Question: I'm doing a Core Data tutorial and I keep getting a crash. It's a objc_exception_throw.
I create a method called loadTableData and call it in viewDidLoad
'''
-(void)loadTableData{
NSManagedObjectContext *context = [[self appDelegate]managedObjectContext];
NSFetchRequest *fetchRequest = [[NSFetchRequest alloc]init];
NSEntityDescription *entity = [NSEntityDescription entityForName:@"Label" inManagedObjectContext:context];
[fetchRequest setEntity:entity];
NSPredicate *predicate = [NSPredicate predicateWithFormat:@"label like %@", [context objectWithID: self.labelID]];
[fetchRequest setPredicate:predicate];
NSSortDescriptor *sortDescriptor = [[NSSortDescriptor alloc]initWithKey:@"name" ascending:YES];
NSArray *sortDescriptors = [[NSArray alloc]initWithObjects:sortDescriptor, nil];
[fetchRequest setSortDescriptors:sortDescriptors];
NSError *error = nil;
self.artistArray = [context executeFetchRequest:fetchRequest error:&error];
[self.tableView reloadData];
}
'''
It gets stuck here
'''
self.artistArray = [context executeFetchRequest:fetchRequest error:&error];
'''
Commenting out the predicate alloc/init and setPredicate method call results in an app that doesn't crash, but doesn't do what I want.
See entities and relationships below.

In LabelViewController here is additional code to show how [context objectWithID: self.labelID] is set
'''
-(void)tableView:(UITableView *)tableView didSelectRowAtIndexPath:(NSIndexPath *)indexPath
{
MLBLArtistViewController *artistViewController = [self.storyboard instantiateViewControllerWithIdentifier:@"ArtistViewController"];
Label *label = [self.labelArray objectAtIndex:indexPath.row];
artistViewController.labelID = [label objectID];
[self.navigationController pushViewController:artistViewController animated:YES];
}
'''
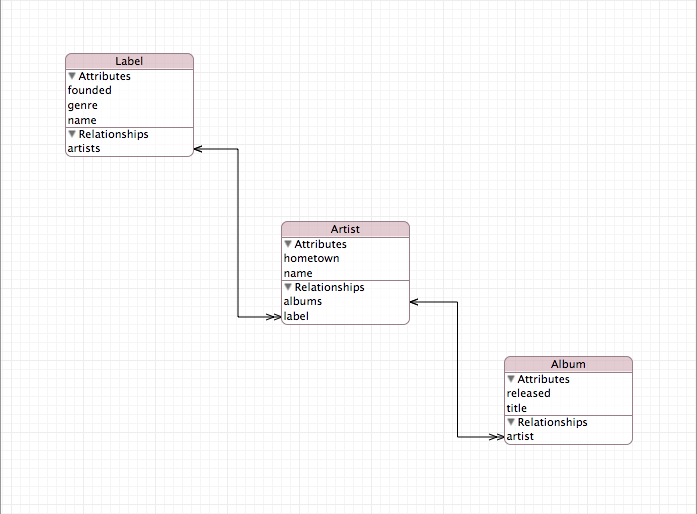
Answer: First of all, it seems that you want to fetch "Artist" objects, not "Label" objects:
'''
NSEntityDescription *entity = [NSEntityDescription entityForName:@"Artist" inManagedObjectContext:context];
'''
Next, 'LIKE' or 'CONTAINS' are for testings , you need a simple '==':
'''
NSPredicate *predicate = [NSPredicate predicateWithFormat:@"label == %@", [context objectWithID:self.labelID]];
'''
It would be simpler to pass the 'label' object itself to the pushed view controller,
instead of '[label objectID]'.